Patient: sex F, age 28
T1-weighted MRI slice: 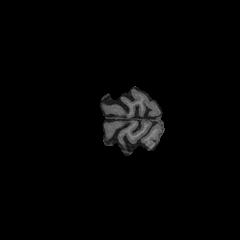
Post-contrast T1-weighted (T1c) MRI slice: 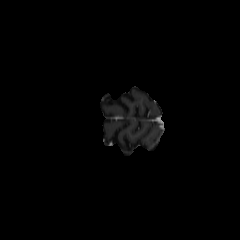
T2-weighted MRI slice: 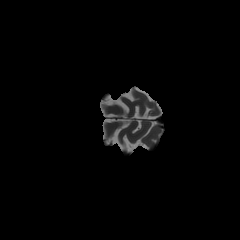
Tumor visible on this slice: no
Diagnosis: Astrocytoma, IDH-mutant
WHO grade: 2